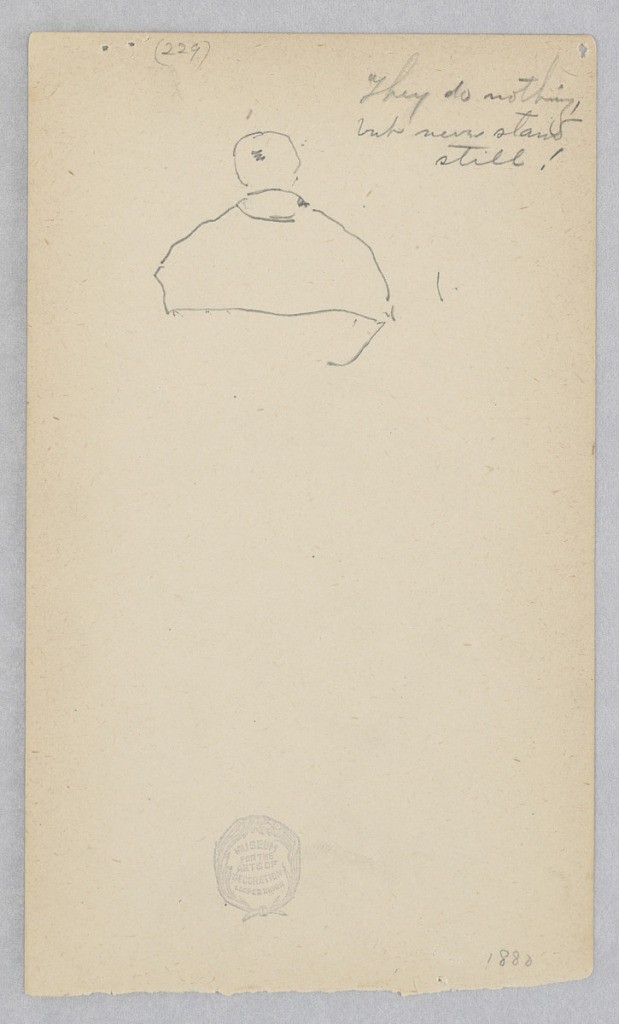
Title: Figure
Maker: Robert Frederick Blum, American, 1857–1903
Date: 1880
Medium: Graphite on wove paper
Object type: Drawing
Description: Partial sketch of a figure.